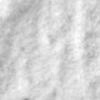
Label: no_change